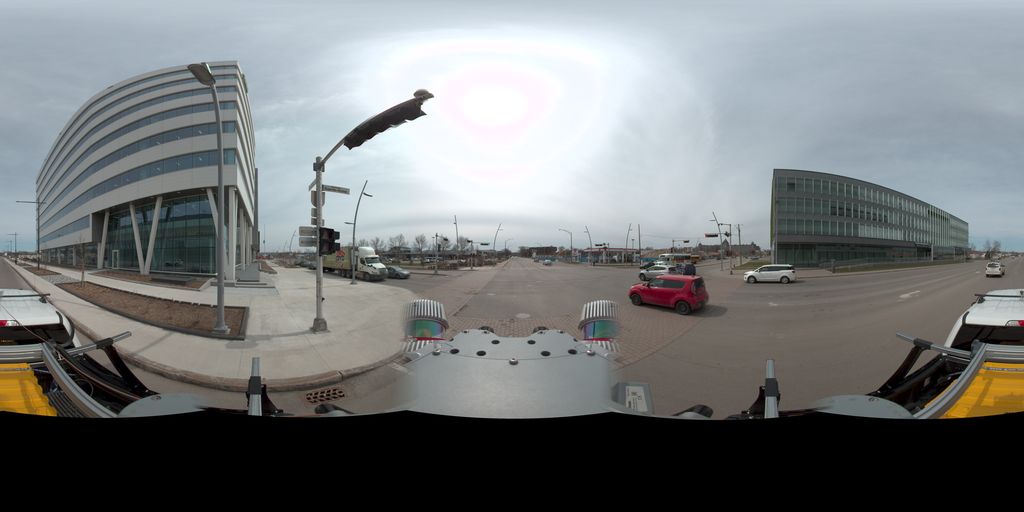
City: quebec_city